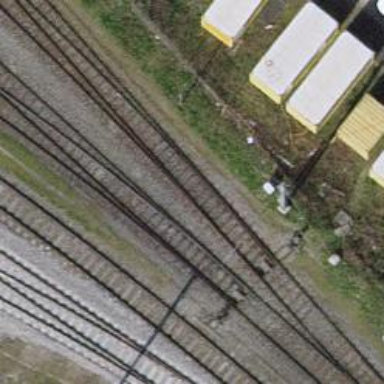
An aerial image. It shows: Railway yard with one track. The railway is electrified with contact line.